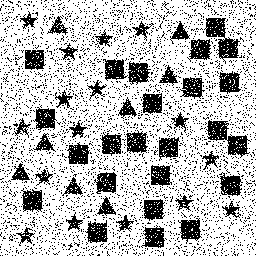
Squares: 24
Triangles: 8
Stars: 16
Total shapes: 48